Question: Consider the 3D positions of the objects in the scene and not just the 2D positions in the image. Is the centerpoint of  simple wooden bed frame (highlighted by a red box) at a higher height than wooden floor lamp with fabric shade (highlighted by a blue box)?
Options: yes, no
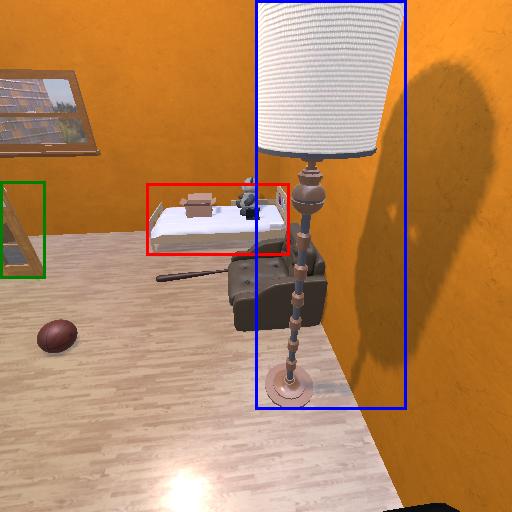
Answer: yes